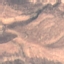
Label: HerbaceousVegetation